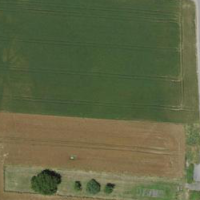
EUNIS habitat code: 52
Species observed at this site:
Vulpes vulpes